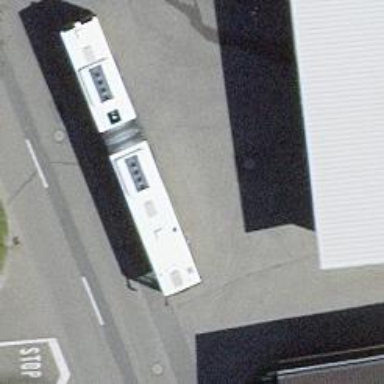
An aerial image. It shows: Public transport stop position.